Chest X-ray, AP view. Patient: 58 years old, sex M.
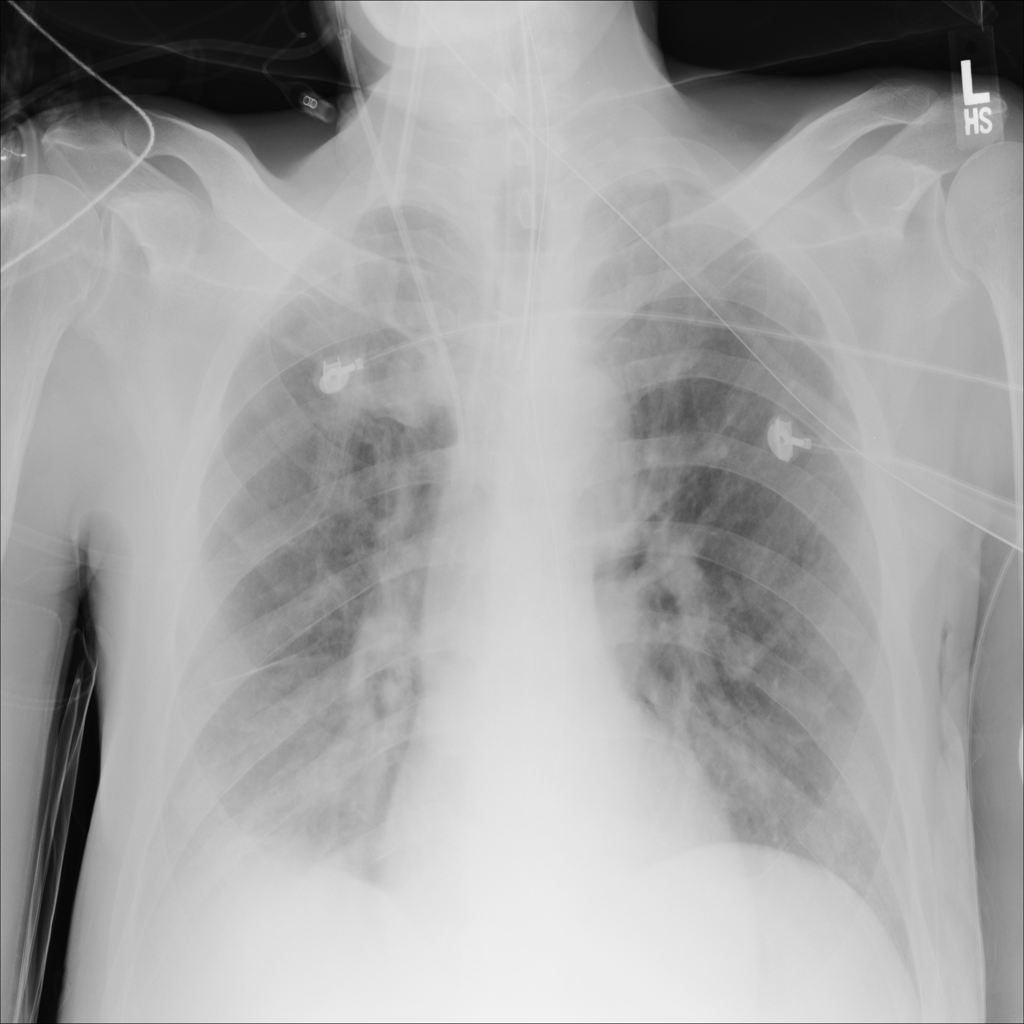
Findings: No Finding